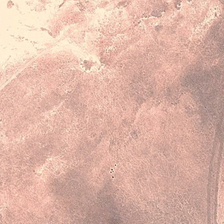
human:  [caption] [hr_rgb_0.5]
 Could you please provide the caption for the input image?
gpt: it is a piece of yellow desert .

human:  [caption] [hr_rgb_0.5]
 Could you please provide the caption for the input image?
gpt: it is a piece of yellow desert .

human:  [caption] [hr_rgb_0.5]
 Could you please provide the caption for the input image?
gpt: it is a piece of yellow desert .

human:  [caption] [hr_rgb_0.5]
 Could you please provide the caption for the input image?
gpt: it is a piece of yellow desert .

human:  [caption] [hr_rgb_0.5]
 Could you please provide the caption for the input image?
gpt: it is a piece of yellow desert .